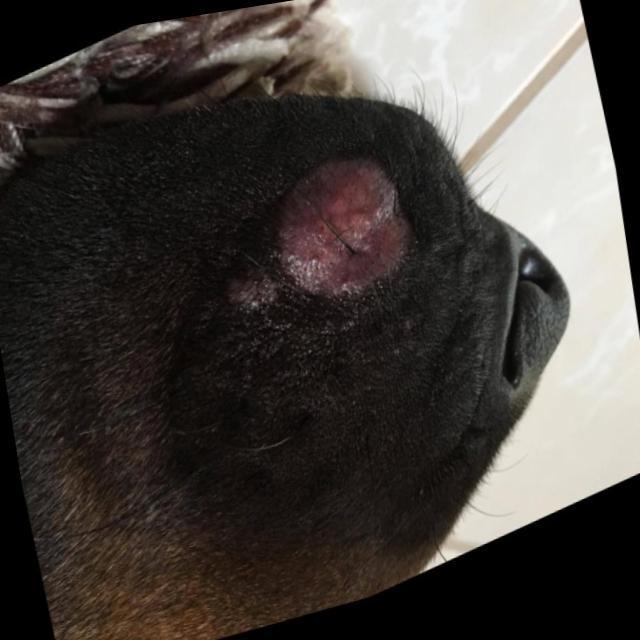
Canine ringworm (Dermatophytosis) — fungal infection caused by Microsporum or Trichophyton. Presents with circular alopecia, scaling, crusting, and broken hairs.